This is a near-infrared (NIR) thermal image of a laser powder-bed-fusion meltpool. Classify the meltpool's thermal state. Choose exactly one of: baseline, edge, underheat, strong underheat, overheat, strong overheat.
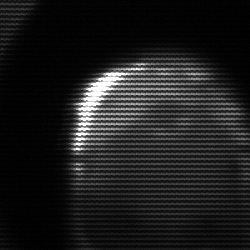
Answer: edge